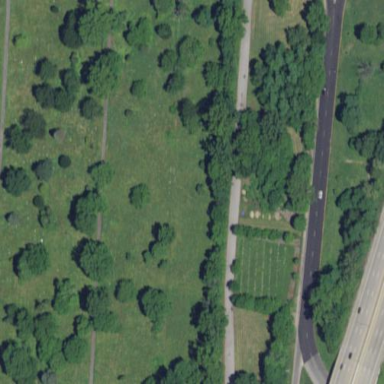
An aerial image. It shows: Cemetery.